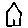
Label: house